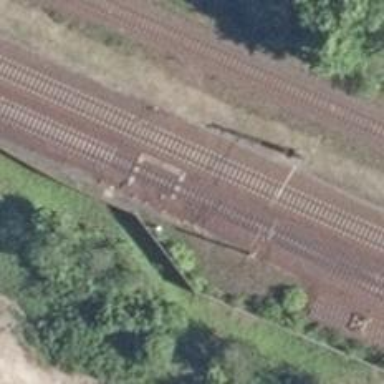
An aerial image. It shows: Railway switch with the turnout on the right side.